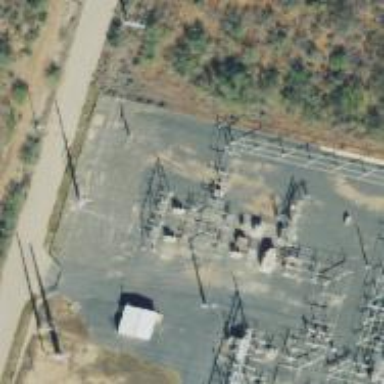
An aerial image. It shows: Power tower.